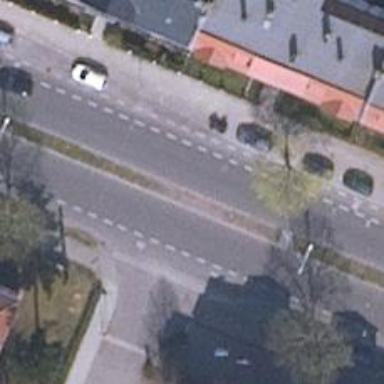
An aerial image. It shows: Primary highway with asphalt surface. It has sidewalks on both sides and designated lanes for cycling in both directions.